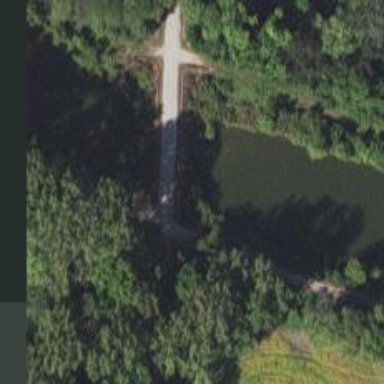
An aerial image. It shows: Culvert tunnel crossing over canal.